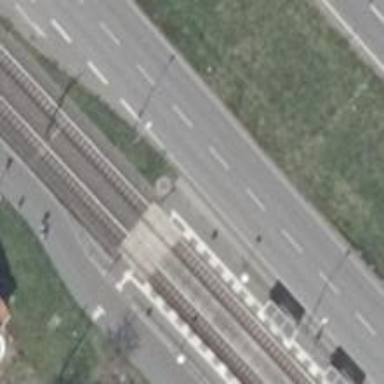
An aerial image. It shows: Uncontrolled tram railway crossing.